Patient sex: F
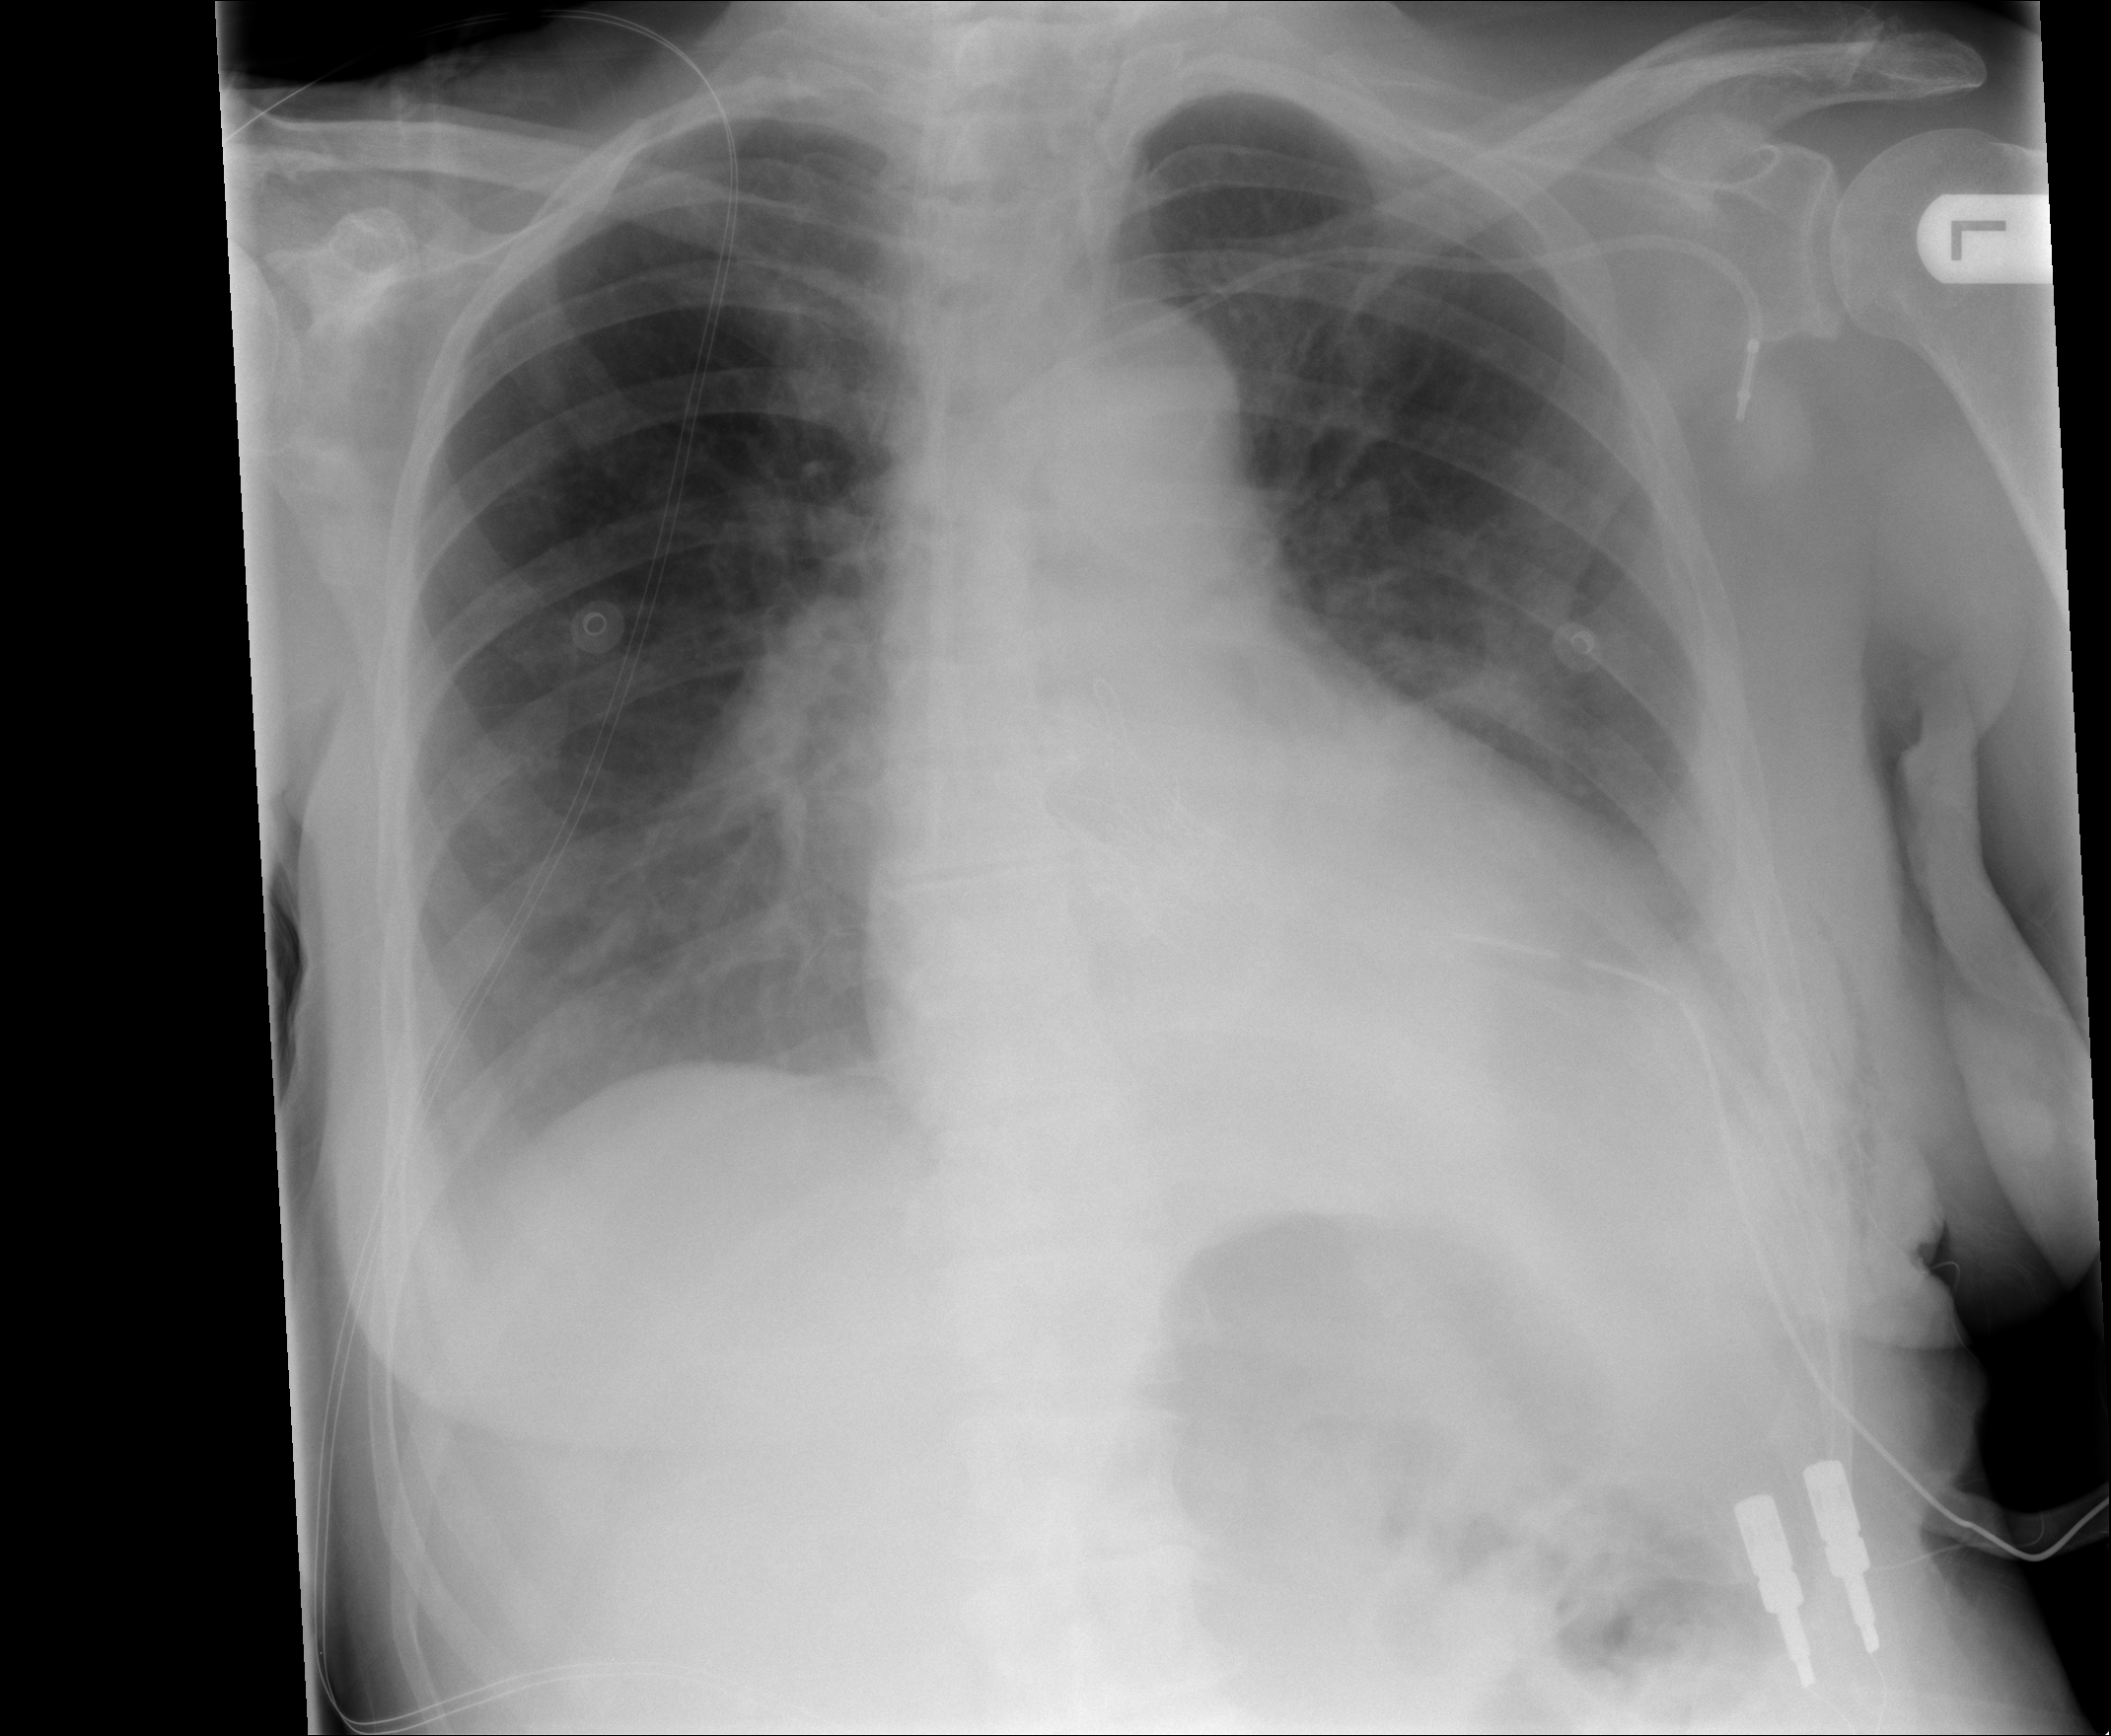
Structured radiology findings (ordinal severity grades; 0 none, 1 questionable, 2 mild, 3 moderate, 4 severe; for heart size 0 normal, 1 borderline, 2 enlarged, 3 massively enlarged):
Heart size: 2
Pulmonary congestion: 0
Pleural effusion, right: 2
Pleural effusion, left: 2
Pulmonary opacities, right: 0
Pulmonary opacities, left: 0
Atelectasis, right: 2
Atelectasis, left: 2